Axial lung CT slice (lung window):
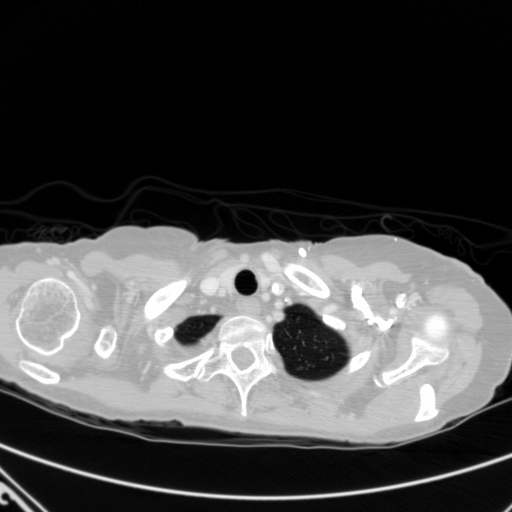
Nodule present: no